Field crop: tomato
Growth stage: 1
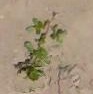
Species: portulaca